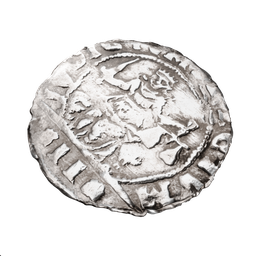
Label: tools